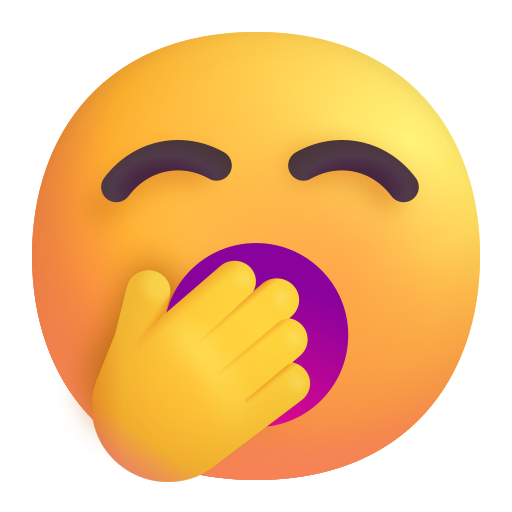
yawning face color